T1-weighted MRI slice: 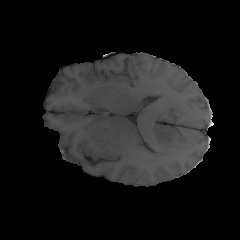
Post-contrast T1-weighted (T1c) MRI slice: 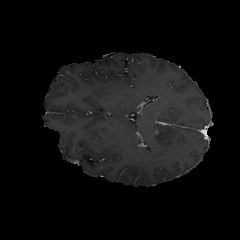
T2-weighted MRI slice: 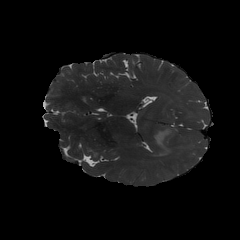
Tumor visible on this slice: yes